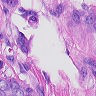
Metastatic tissue present: yes